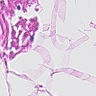
Metastatic tissue present: no